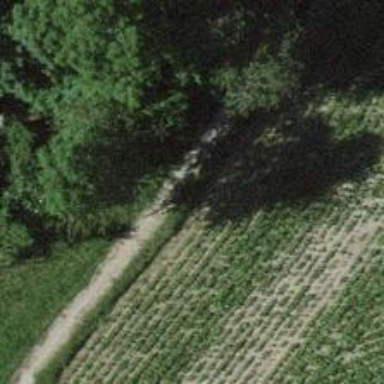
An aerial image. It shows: Path surfaced with fine gravel.